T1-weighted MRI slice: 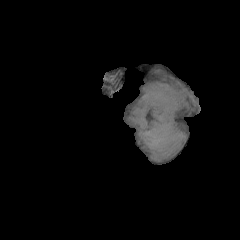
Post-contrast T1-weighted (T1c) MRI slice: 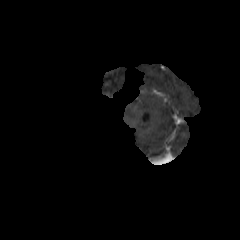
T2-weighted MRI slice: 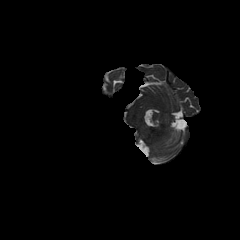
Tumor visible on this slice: no